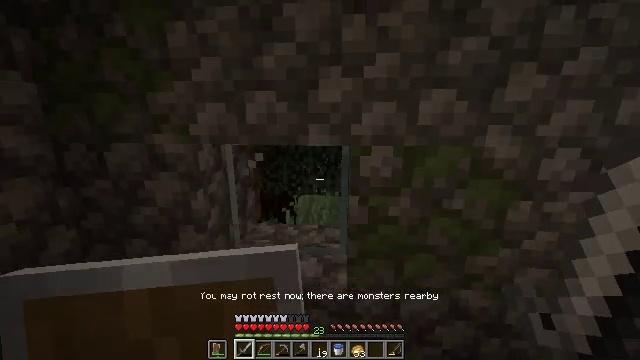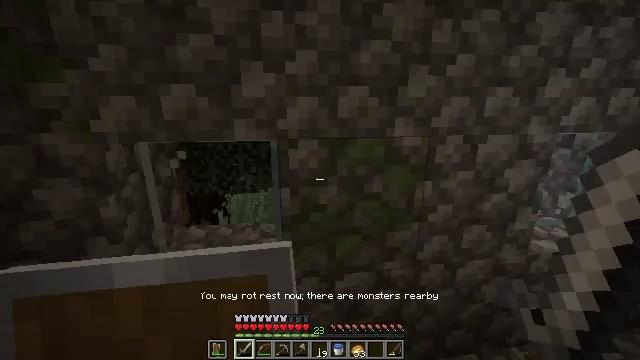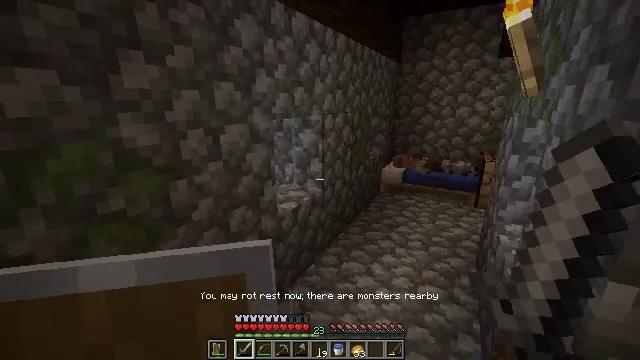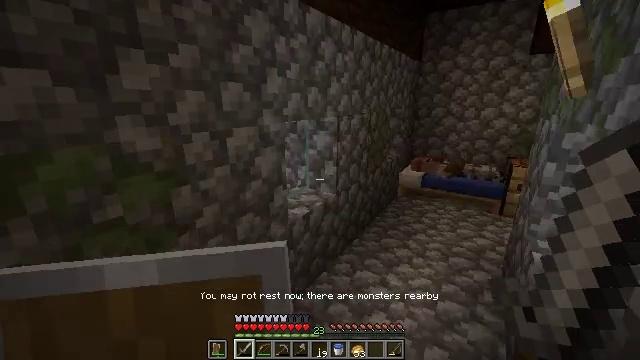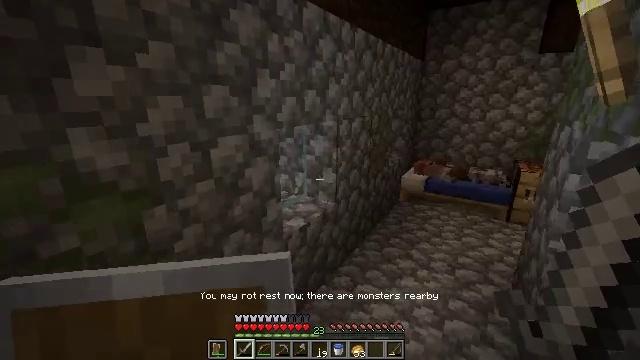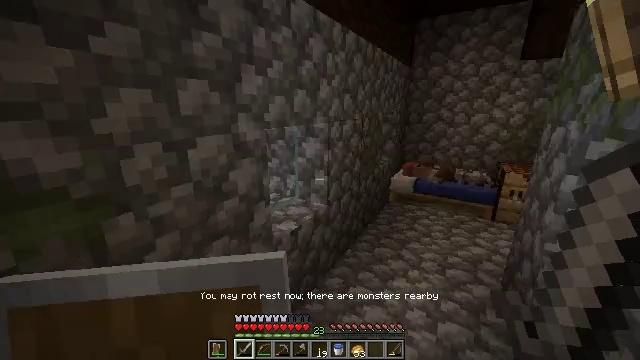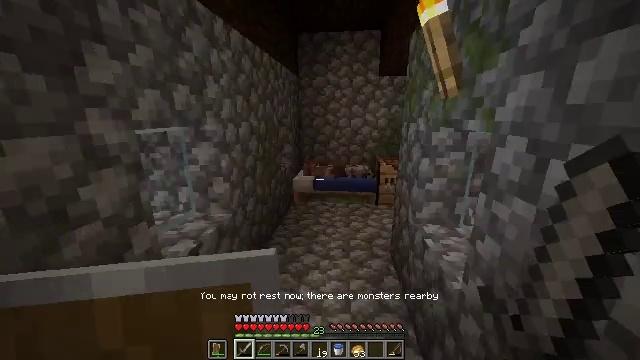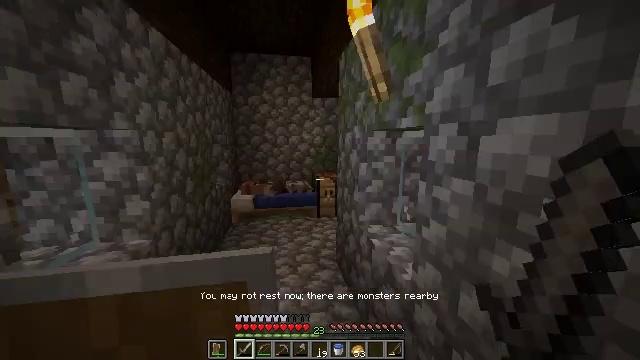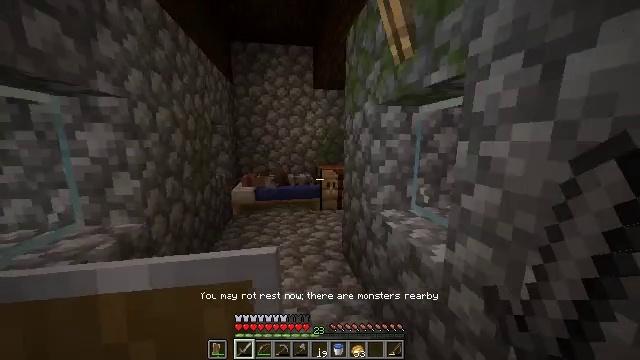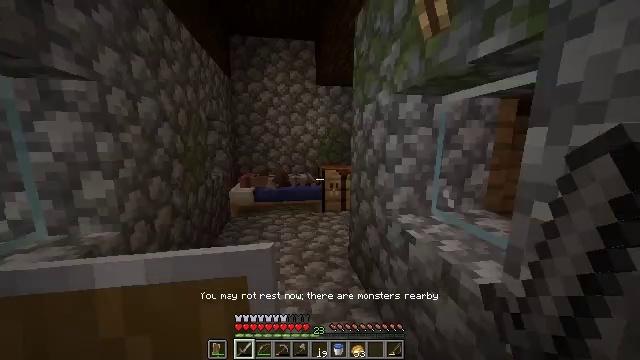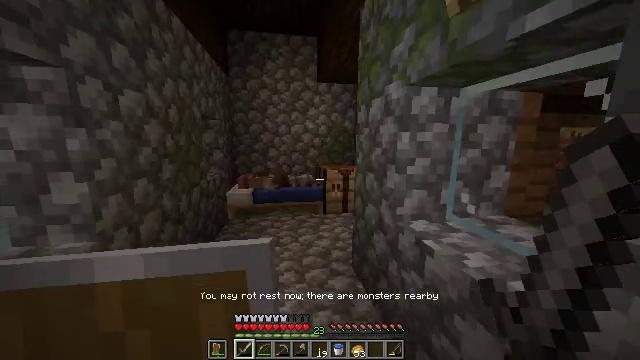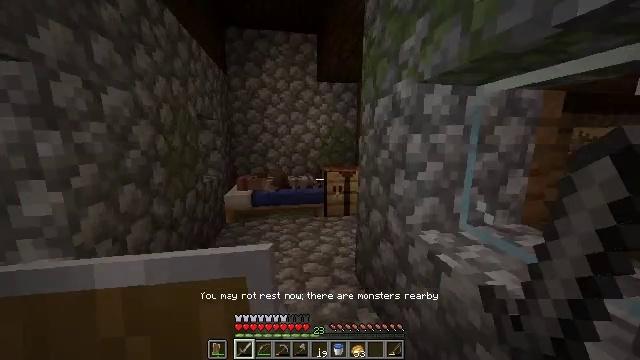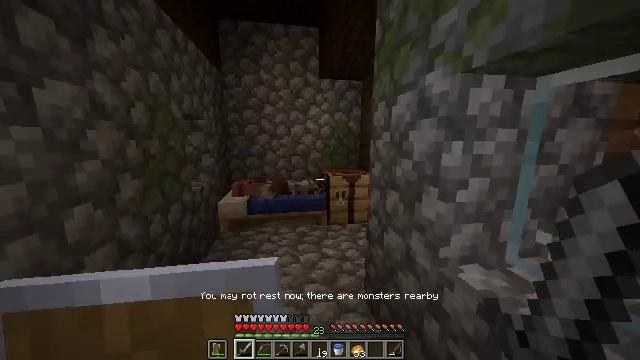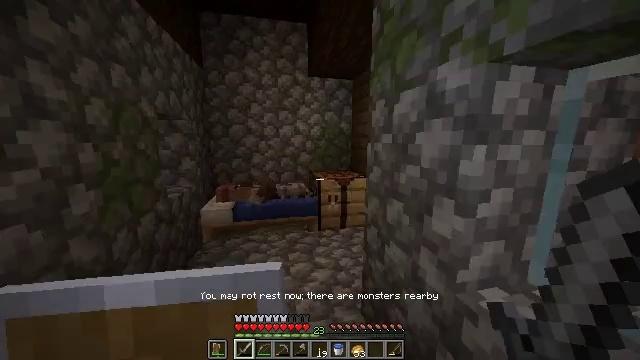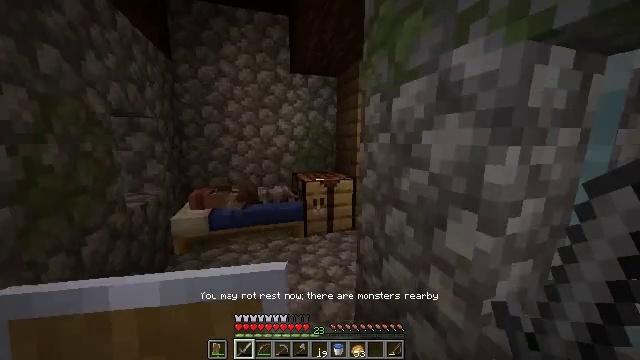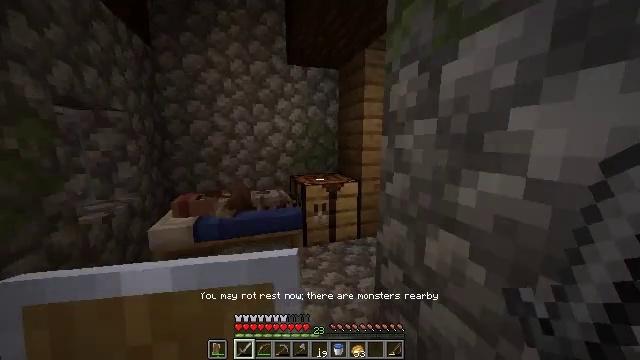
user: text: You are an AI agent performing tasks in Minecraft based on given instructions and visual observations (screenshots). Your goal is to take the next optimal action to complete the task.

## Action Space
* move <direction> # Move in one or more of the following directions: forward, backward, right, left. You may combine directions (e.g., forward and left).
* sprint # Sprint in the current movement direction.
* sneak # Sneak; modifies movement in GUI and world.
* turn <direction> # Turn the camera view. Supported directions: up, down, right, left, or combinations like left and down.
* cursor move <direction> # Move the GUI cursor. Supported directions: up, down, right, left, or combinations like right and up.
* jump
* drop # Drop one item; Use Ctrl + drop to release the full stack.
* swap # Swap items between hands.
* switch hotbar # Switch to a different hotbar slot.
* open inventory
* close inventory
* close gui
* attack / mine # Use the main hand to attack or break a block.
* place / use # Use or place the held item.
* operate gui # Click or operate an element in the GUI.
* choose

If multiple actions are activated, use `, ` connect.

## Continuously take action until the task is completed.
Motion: motion action
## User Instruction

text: Destroy the wheat to collect it.
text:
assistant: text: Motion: turn right
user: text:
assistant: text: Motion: move forward, turn right and down
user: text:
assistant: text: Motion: move forward, turn left
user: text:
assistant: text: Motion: move forward, sprint
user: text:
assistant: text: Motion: move forward, sprint, turn right
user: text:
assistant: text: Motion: move forward, sprint, turn right and up
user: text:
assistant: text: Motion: move forward, turn right and up
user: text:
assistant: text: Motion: move forward
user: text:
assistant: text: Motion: move forward
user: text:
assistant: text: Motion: move forward
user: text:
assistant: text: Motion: move forward
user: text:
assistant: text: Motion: move forward
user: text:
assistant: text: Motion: move forward, turn right
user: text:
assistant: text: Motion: move forward, turn right
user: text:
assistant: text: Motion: move forward
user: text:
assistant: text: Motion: move forward and move left
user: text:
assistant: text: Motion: move forward and move left, turn right
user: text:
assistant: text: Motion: move forward and move left, turn right and up
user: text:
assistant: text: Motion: move forward and move left, turn right
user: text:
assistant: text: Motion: move forward, turn right and up
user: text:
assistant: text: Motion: move forward, turn right
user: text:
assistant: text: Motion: move forward
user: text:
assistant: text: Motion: move forward
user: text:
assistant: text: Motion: move forward
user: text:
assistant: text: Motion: move forward, turn right
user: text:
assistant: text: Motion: move forward and move left, turn right
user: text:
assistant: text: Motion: move forward and move left, turn right
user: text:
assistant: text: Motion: move forward and move left, turn right, use / place
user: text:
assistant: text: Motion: move forward, use / place
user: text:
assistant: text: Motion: move forward, turn right